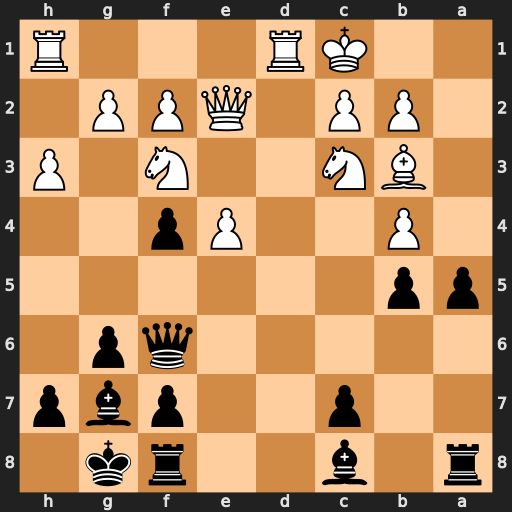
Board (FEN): r1b2rk1/2p2pbp/5qp1/pp6/1P2Pp2/1BN2N1P/1PP1QPP1/2KR3R
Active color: b
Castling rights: -
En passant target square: -
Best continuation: axb4 e5 bxc3